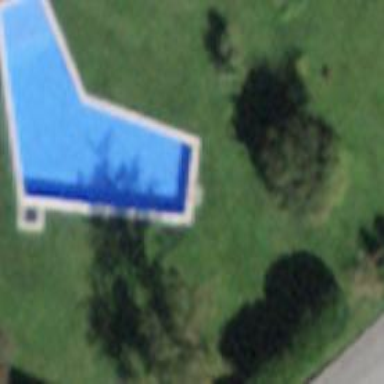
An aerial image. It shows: Swimming pool located in leisure land.